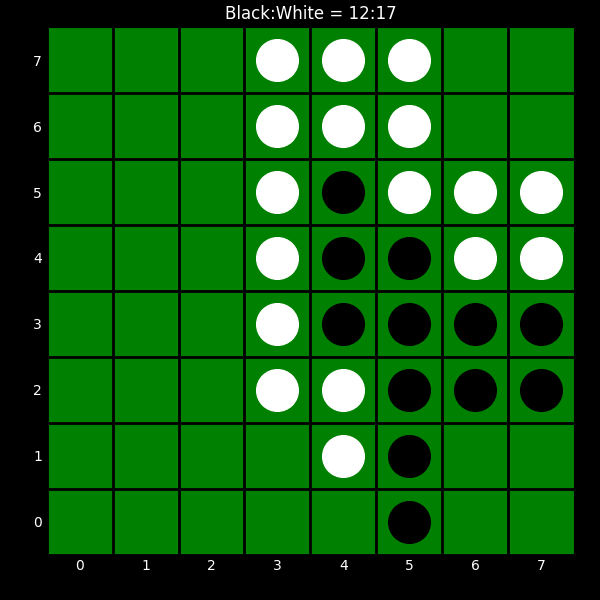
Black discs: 12
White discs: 17